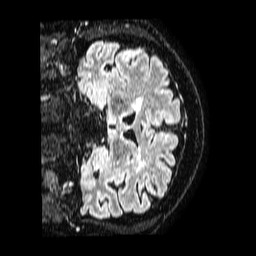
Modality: FLAIR
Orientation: coronal
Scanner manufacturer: philips
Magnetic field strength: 1.5 T
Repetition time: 4.8 s
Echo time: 0.3 s